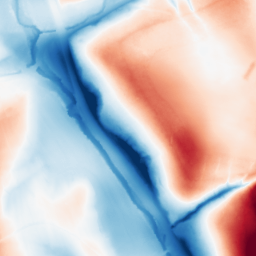
Category: classical
Decomposition family: gaussian_anisotropic
Decomposition parameters: sigma_x: 50
sigma_y: 2
Upsampling method: bilinear
Upsampling parameters: scale: 8
Upsampling scale: 8